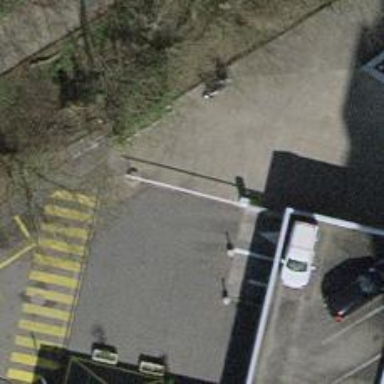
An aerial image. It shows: Lift gate barrier.